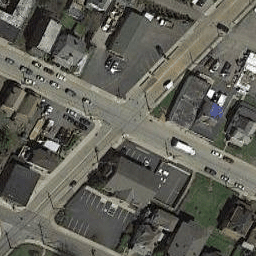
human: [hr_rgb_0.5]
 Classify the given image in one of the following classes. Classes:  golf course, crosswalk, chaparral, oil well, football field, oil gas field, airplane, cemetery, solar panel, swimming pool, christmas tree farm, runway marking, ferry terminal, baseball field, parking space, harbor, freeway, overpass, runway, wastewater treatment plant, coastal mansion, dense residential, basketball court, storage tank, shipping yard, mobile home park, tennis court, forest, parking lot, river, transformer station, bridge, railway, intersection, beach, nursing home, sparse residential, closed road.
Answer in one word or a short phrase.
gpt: intersection